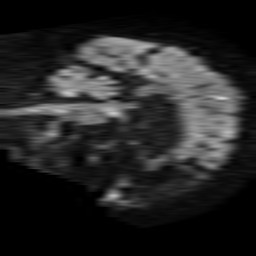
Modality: TRACE
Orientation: sagittal
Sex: female
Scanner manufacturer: philips
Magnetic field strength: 1.5 T
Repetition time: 4.6 s
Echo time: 0.08517 s